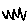
Label: zigzag